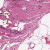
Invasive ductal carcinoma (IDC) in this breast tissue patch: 0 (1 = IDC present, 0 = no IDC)